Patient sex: F
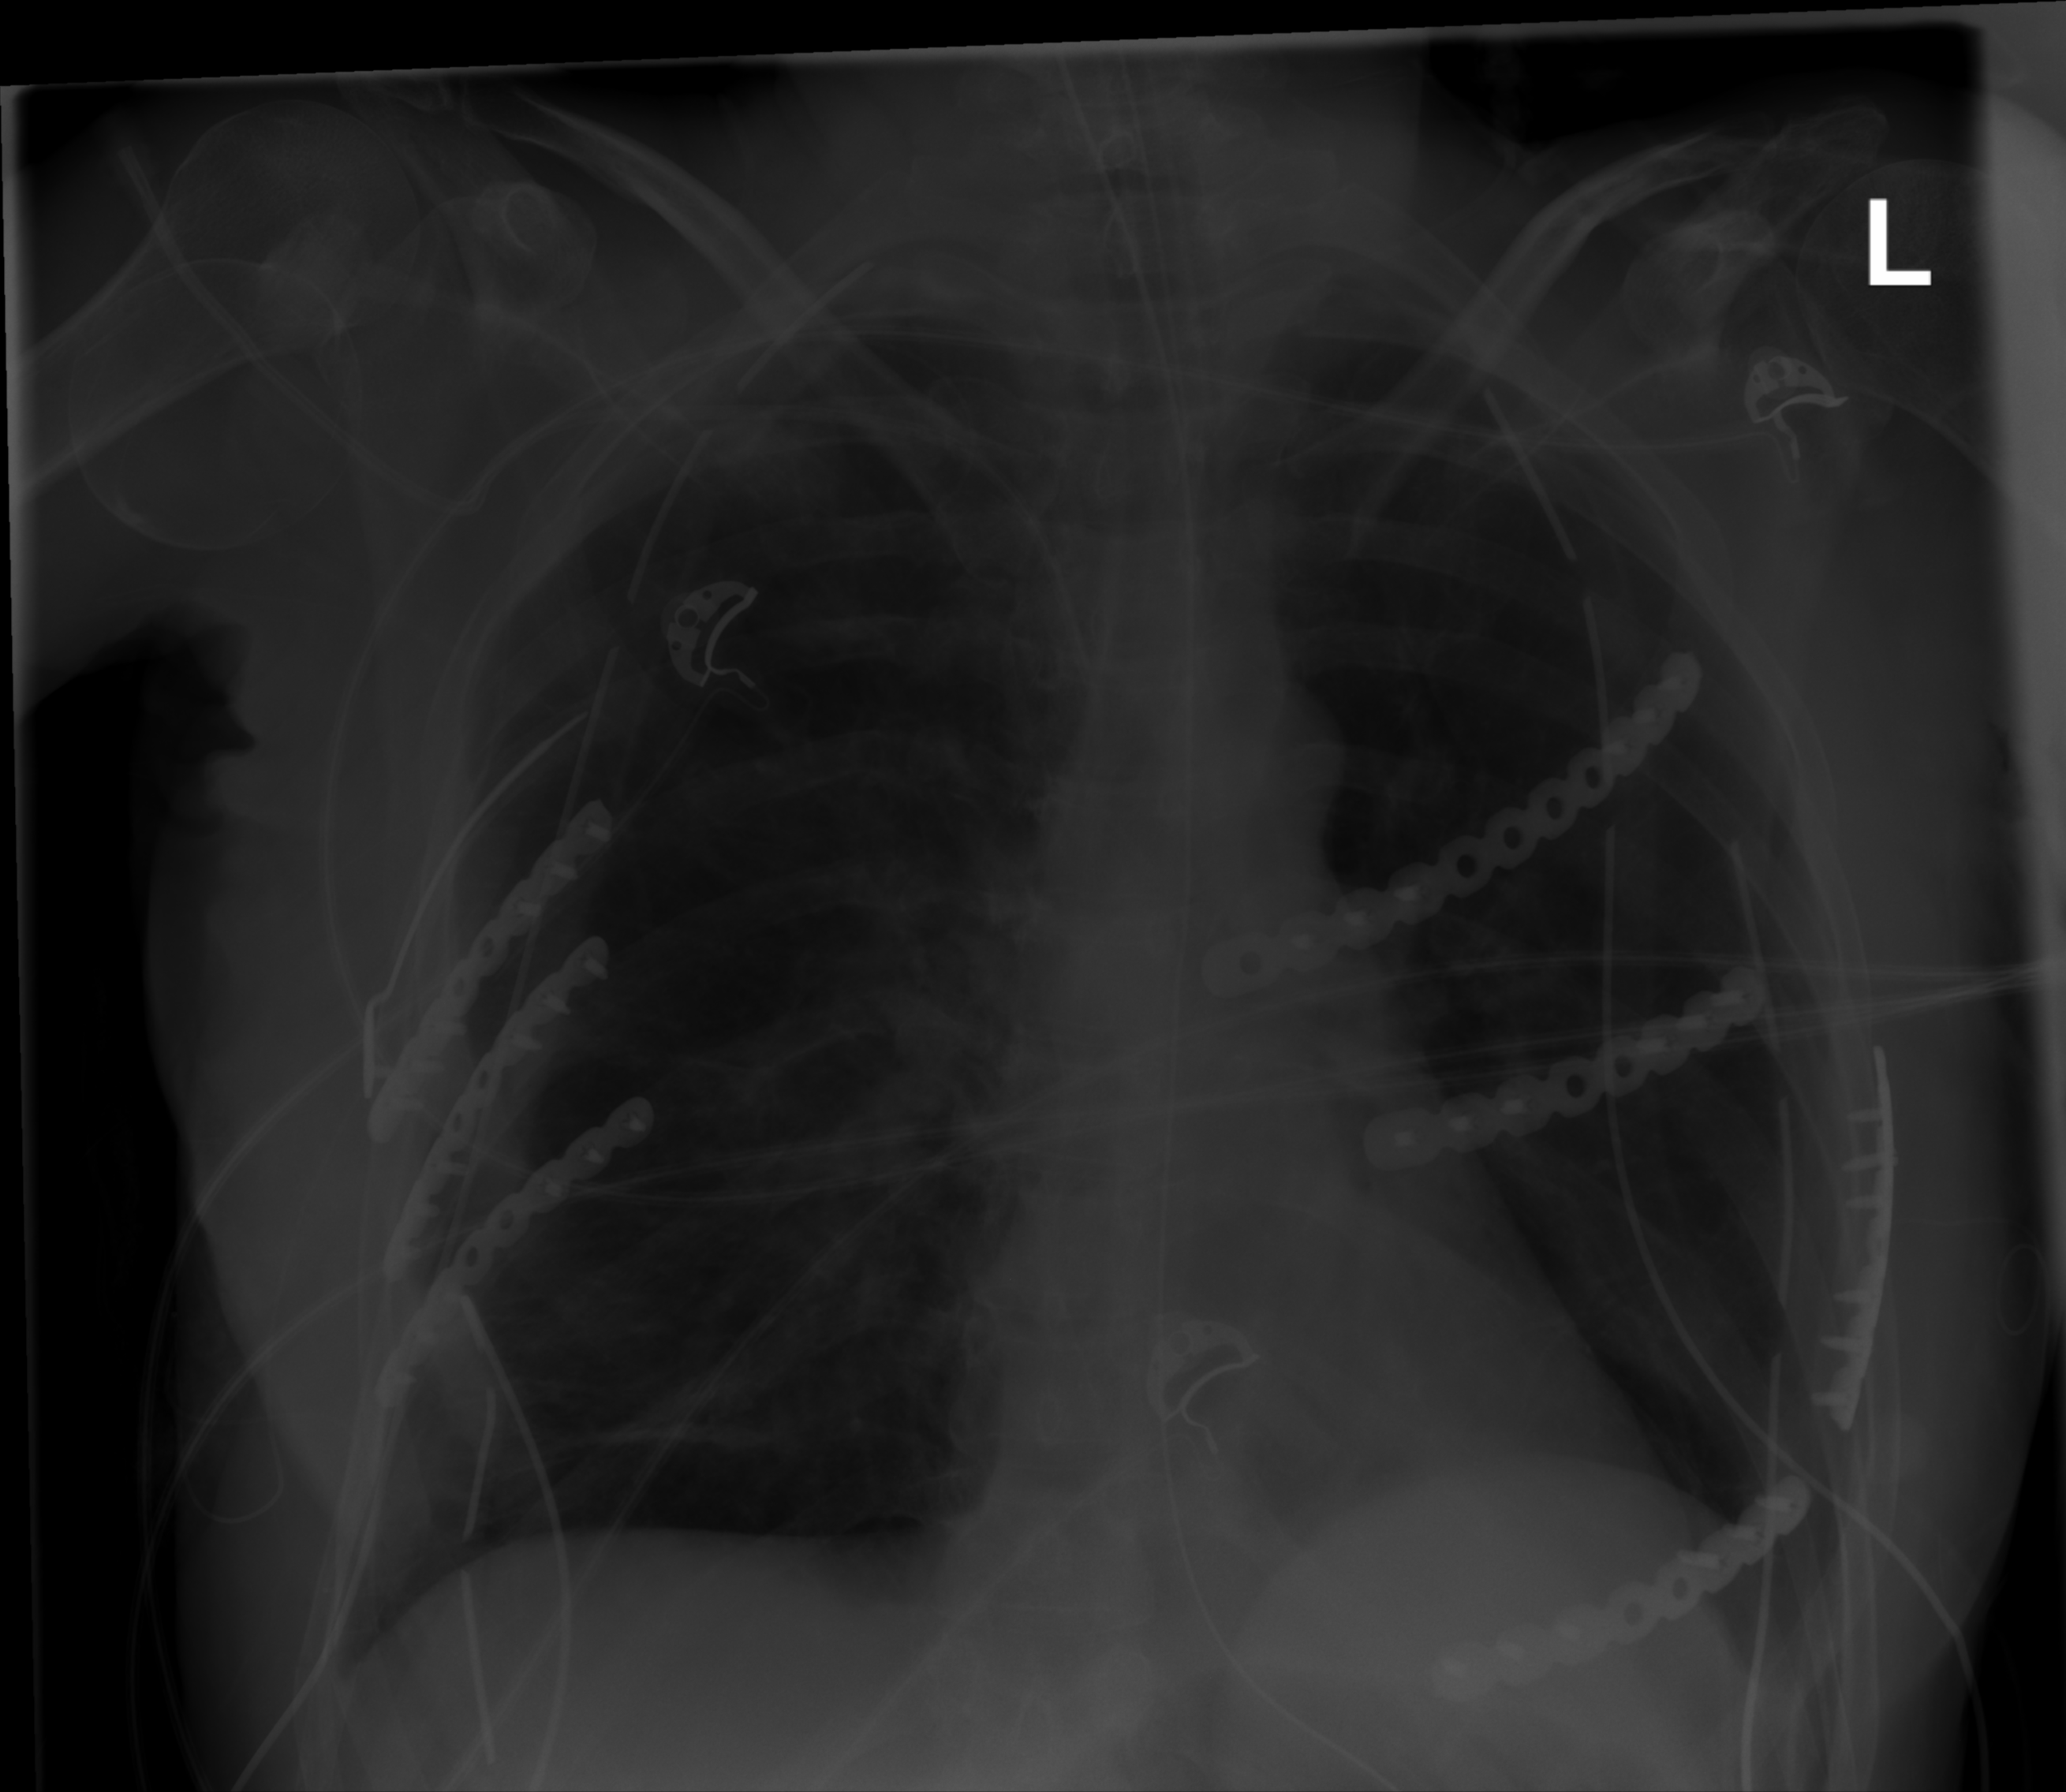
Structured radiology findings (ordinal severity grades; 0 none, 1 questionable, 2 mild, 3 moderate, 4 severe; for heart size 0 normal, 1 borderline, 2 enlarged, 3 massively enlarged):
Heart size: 0
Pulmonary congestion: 0
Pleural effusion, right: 0
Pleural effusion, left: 0
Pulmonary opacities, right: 0
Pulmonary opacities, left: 0
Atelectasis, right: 2
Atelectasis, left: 0